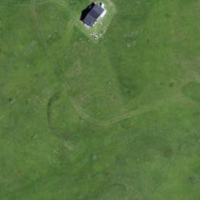
EUNIS habitat code: 26
Species observed at this site:
Leontopodium nivale